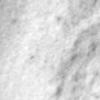
Label: no_change